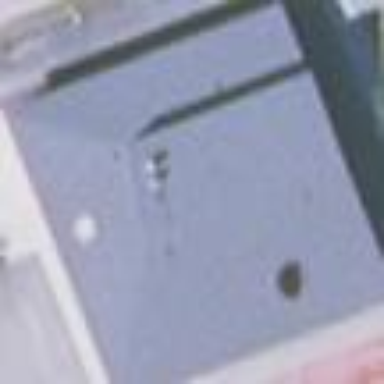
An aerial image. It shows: School building.